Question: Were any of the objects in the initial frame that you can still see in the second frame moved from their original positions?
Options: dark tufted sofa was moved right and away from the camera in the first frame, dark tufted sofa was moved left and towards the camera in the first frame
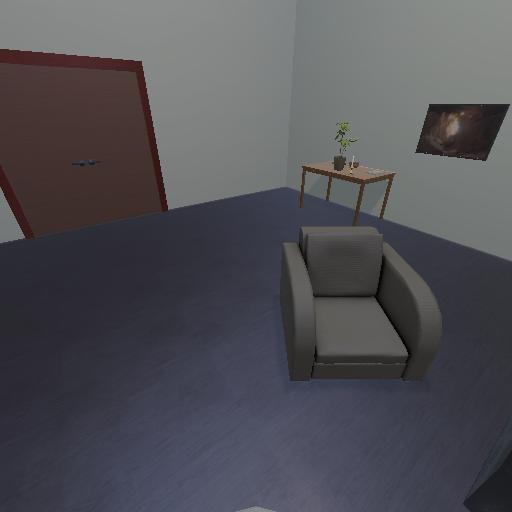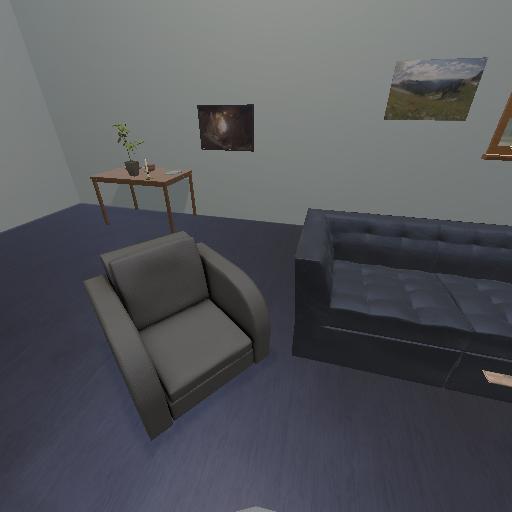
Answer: dark tufted sofa was moved right and away from the camera in the first frame